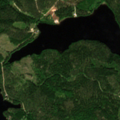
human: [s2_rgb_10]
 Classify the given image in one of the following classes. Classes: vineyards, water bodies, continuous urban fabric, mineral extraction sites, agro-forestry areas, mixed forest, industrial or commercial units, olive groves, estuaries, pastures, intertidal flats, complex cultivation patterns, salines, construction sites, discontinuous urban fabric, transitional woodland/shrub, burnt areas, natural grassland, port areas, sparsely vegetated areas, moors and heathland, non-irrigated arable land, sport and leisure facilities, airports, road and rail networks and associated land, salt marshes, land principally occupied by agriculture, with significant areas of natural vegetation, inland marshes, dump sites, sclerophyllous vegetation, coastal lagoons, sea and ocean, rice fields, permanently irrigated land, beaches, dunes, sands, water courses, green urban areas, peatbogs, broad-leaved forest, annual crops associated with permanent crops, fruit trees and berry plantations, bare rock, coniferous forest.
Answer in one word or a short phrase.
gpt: coniferous forest, mixed forest, transitional woodland/shrub, water bodies